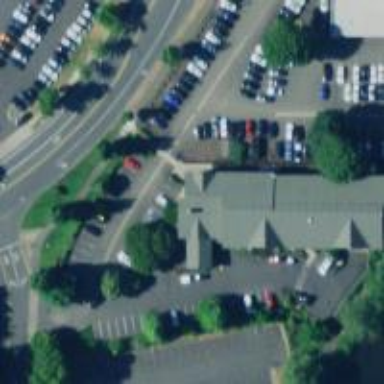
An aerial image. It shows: Parking area.